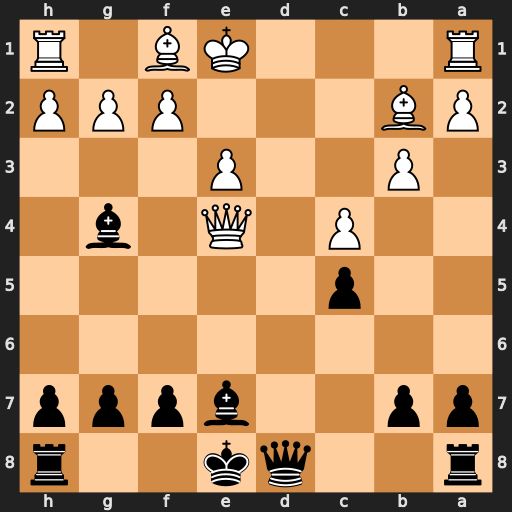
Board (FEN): r2qk2r/pp2bppp/8/2p5/2P1Q1b1/1P2P3/PB3PPP/R3KB1R
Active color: b
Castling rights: KQkq
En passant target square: -
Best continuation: Qa5+ b4 Qxb4+ Bc3 Qxc3#